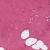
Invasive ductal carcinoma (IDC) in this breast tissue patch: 0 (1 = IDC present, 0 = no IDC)